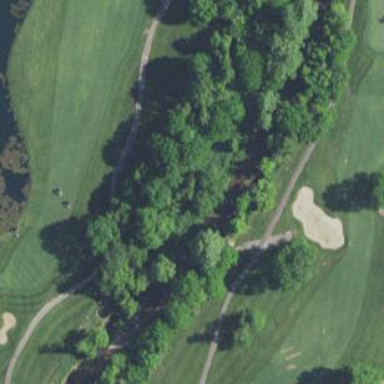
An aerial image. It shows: Scenic golf fairway.